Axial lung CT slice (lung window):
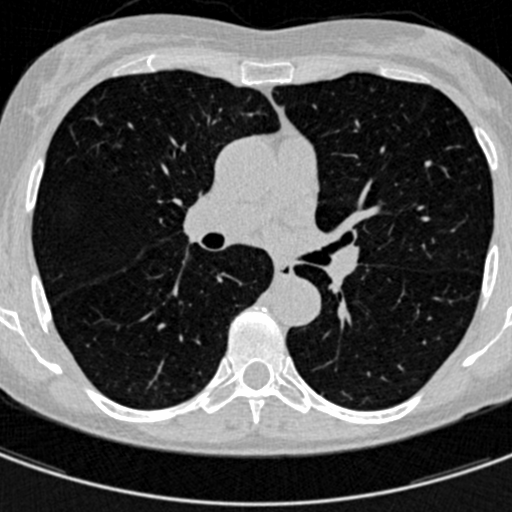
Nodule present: no